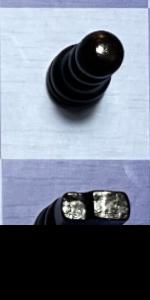
Label: Knight_Black